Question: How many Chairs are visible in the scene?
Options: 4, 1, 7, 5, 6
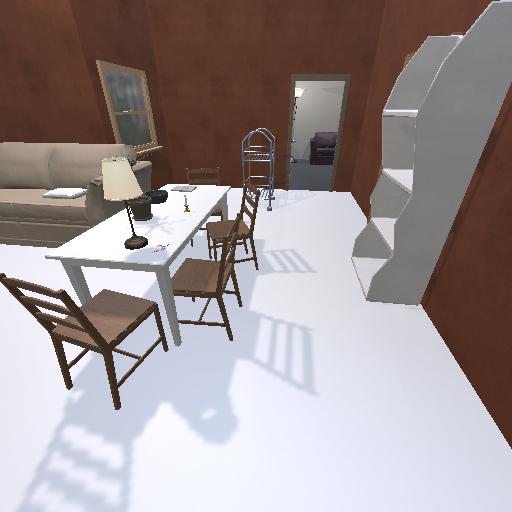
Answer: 4